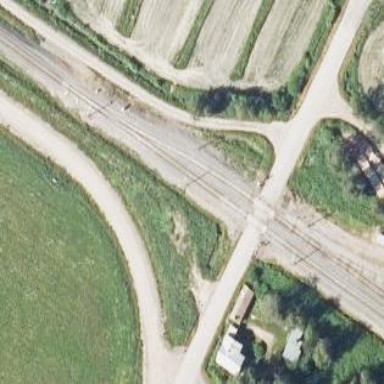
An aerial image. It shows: Continuous rail railway with electrified contact line.